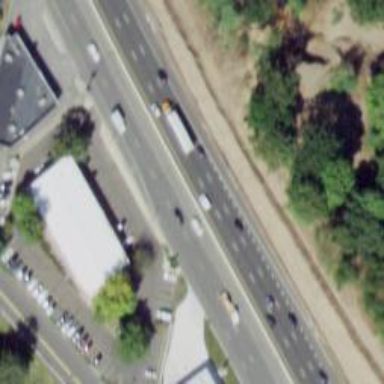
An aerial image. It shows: Expressway with asphalt surface classified as trunk highway.